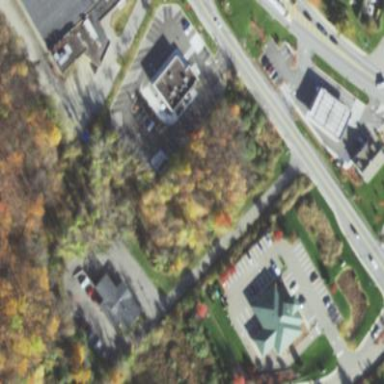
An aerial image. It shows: Parking area.